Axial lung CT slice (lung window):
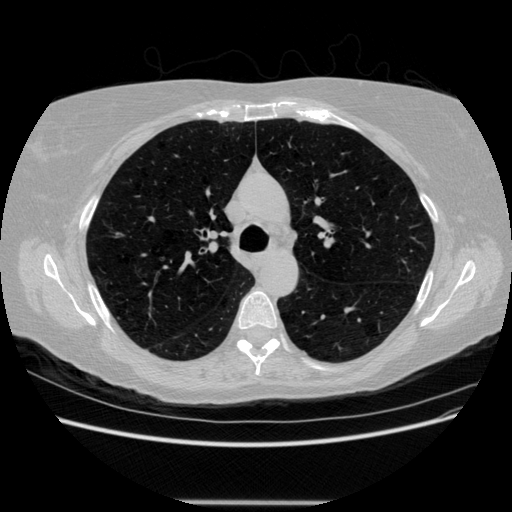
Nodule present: no